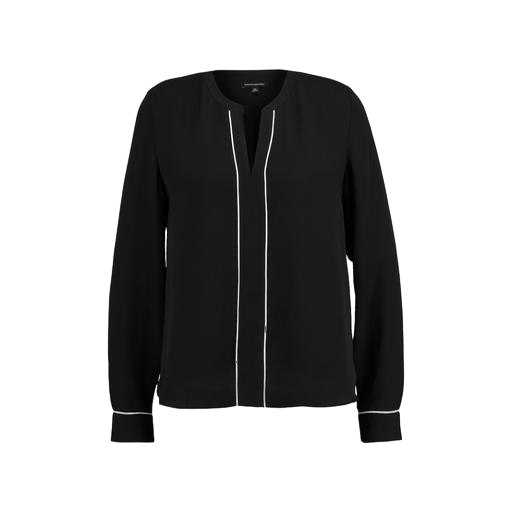
black tall freya contrast binding long sleeve top, black contrast detail shirt, black and white long sleeved shirt, white background